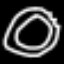
Label: donut